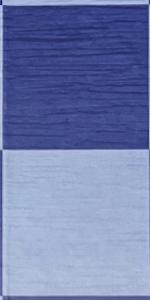
Label: Empty